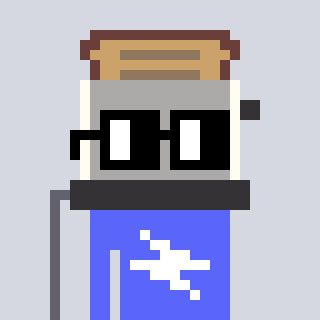
a pixel art character with square black glasses, a toaster-shaped head and a purple-colored body on a cool background